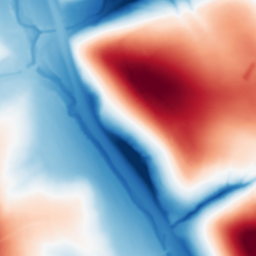
Category: multiscale
Decomposition family: dog_multiscale
Decomposition parameters: sigma_ratio: 2
n_scales: 6
base_sigma: 1
Upsampling method: bicubic_16x
Upsampling parameters: scale: 16
Upsampling scale: 16